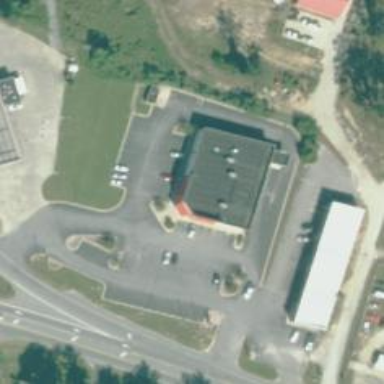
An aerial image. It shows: Pharmacy providing healthcare services.